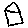
Label: house